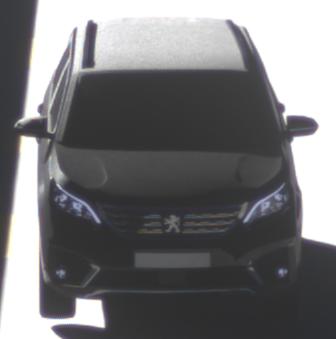
Make: Peugeot
Model: 5008 1.2 PureTech 130 Active
Detailed model: 5008 (II) (03/17 - 09/20)
Model produced from: 2017/03
Model produced until: 2018/07
Doors: 5
Color: black
Road condition: dry road
Daytime: morning or afternoon
Contrast: high contrast